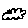
Label: cloud